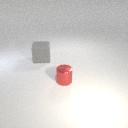
small red metal cylinder in front of large gray rubber cube